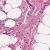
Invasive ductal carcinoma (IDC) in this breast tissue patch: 0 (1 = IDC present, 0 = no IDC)